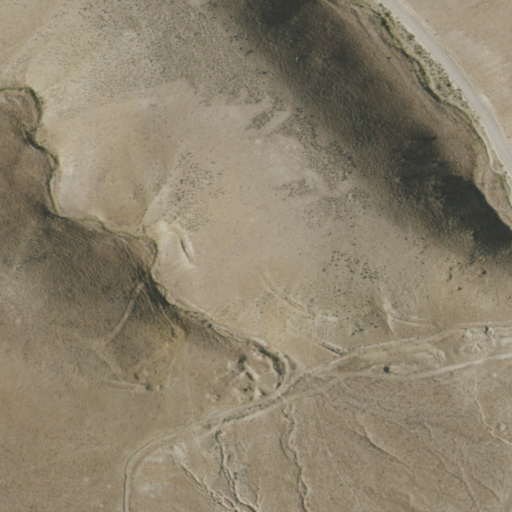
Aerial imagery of valley in Nevada named Bill Majors Canyon containing grassland and shrub